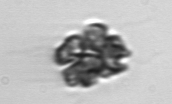
Label: Corymbellus